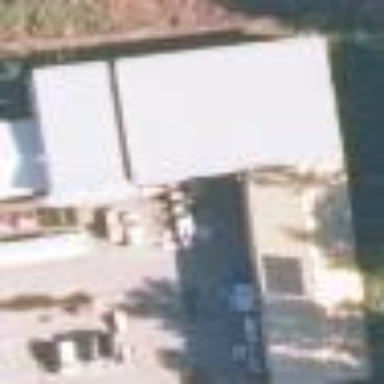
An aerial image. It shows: Retail building.